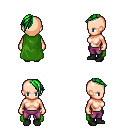
a pixel art fantasy rpg character, female body template, human, light skin, green cape, magenta pants, green long mohawk hairstyle, black shoes, four views (front, back, left, right), 2x2 character sprite sheet, small pixel art, hard edges, no anti-aliasing